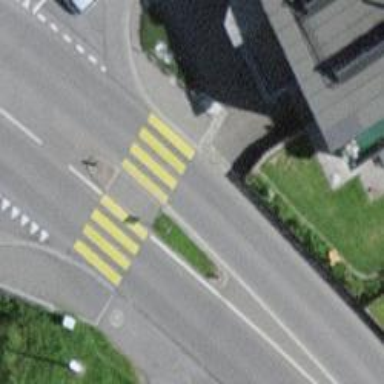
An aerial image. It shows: Marked crossing with zebra sign and island in the middle.